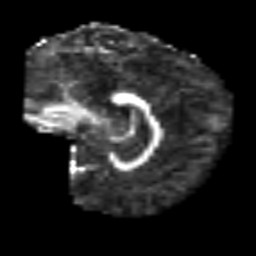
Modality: FA
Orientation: sagittal
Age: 47
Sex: female
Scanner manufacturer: siemens
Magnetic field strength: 3 T
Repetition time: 6.1 s
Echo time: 0.101 s